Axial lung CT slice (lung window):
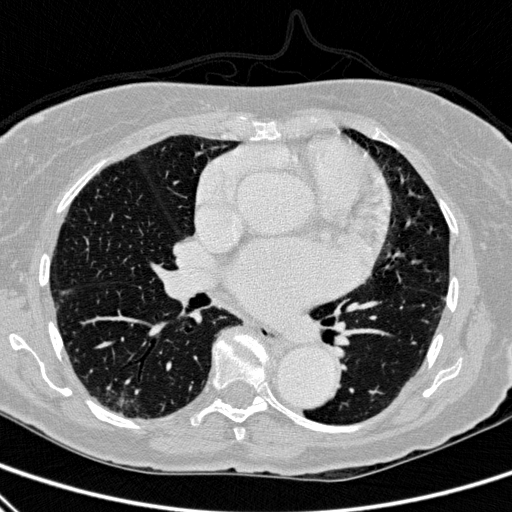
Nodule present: no